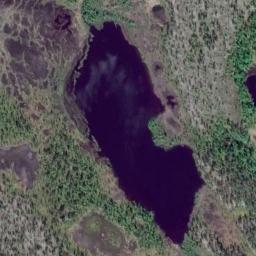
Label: lake